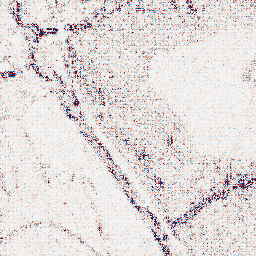
Category: wavelet
Decomposition family: wavelet_reverse_biorthogonal
Decomposition parameters: wavelet: rbio5.5
level: 1
Upsampling method: area
Upsampling parameters: scale: 2
Upsampling scale: 2